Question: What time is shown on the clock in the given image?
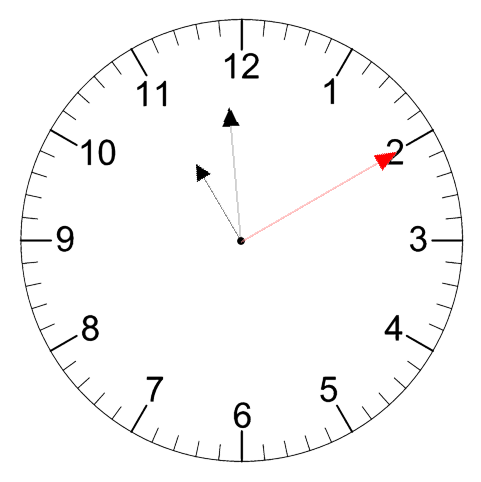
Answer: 10:59:10